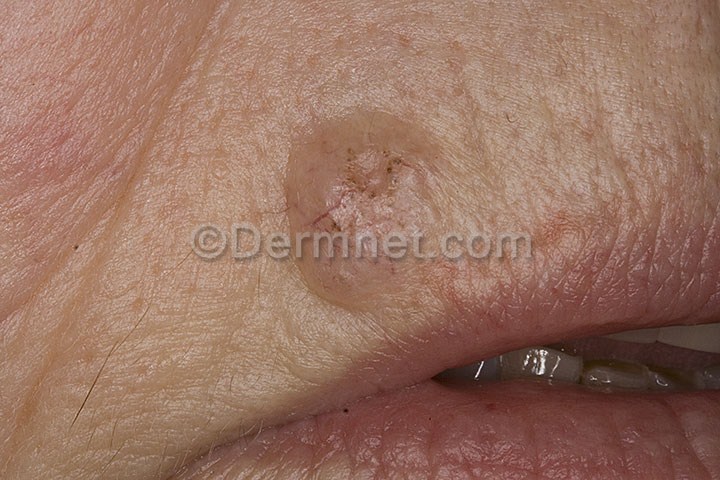
Disease: Actinic Keratosis Basal Cell Carcinoma and other Malignant Lesions